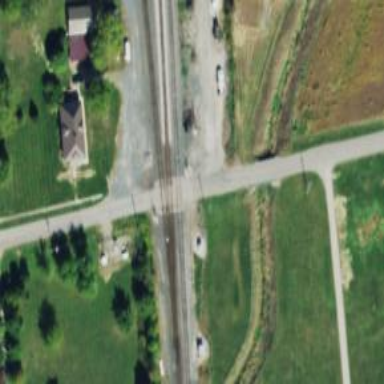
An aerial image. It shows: Level crossing along the railway.